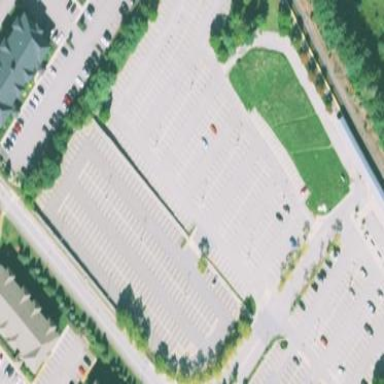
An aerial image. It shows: Parking area with park and ride facility.